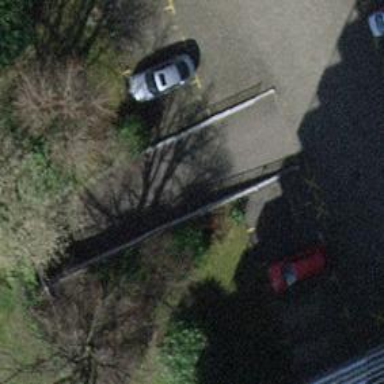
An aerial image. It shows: Car sharing facility.